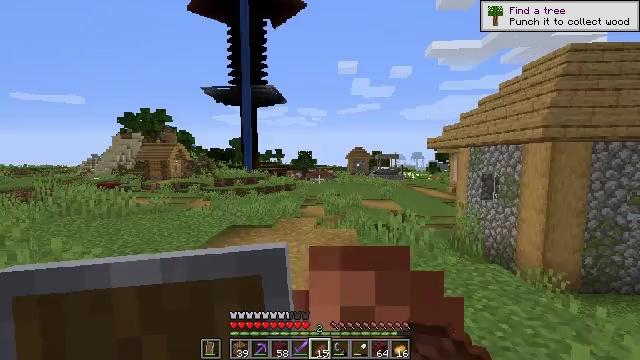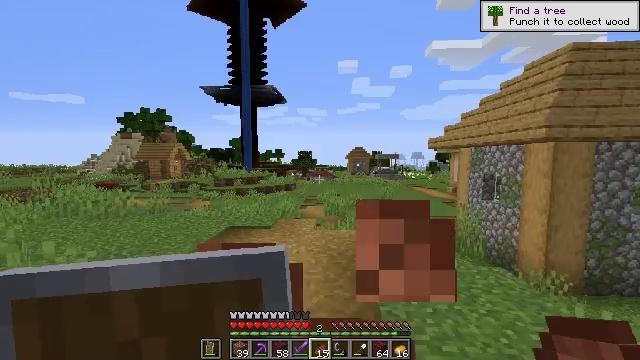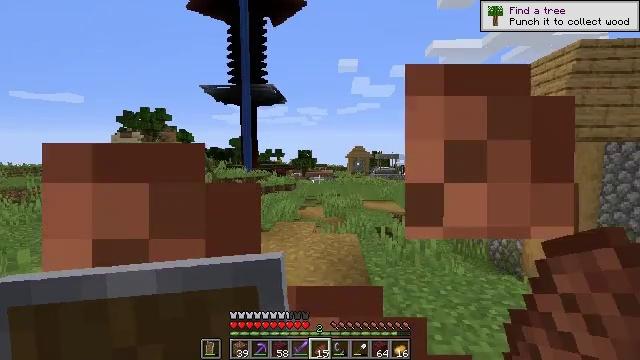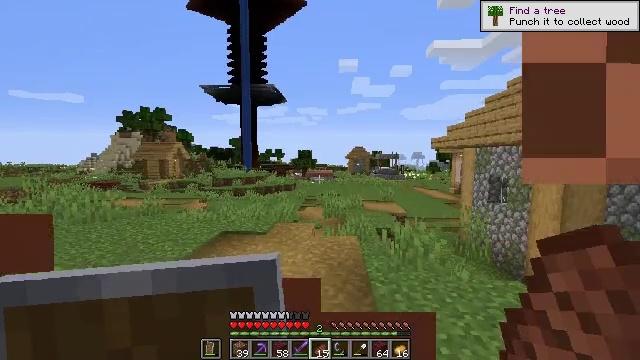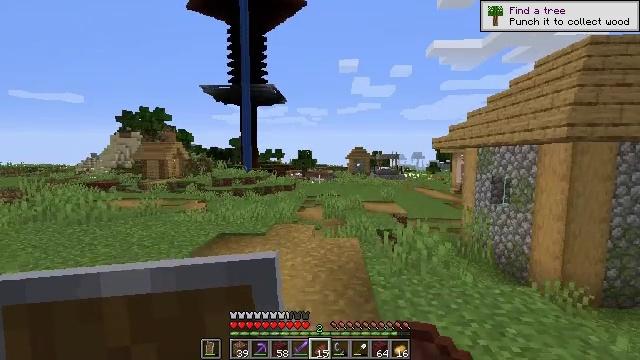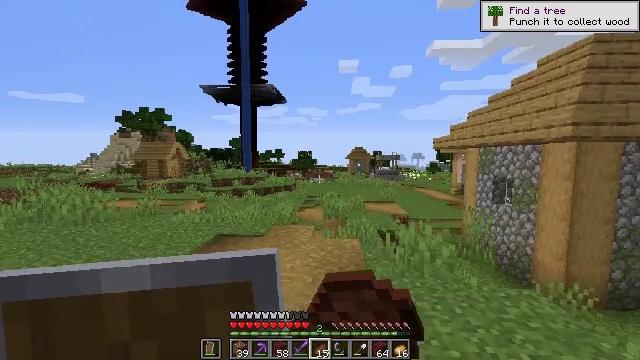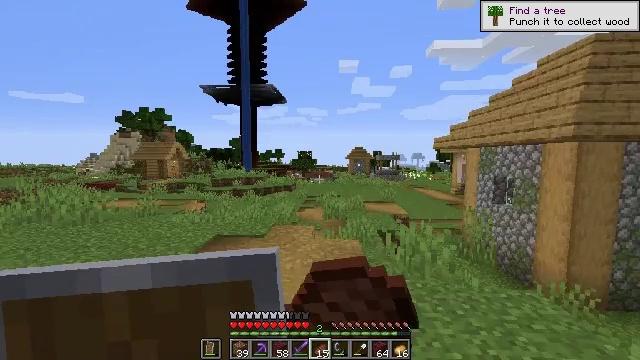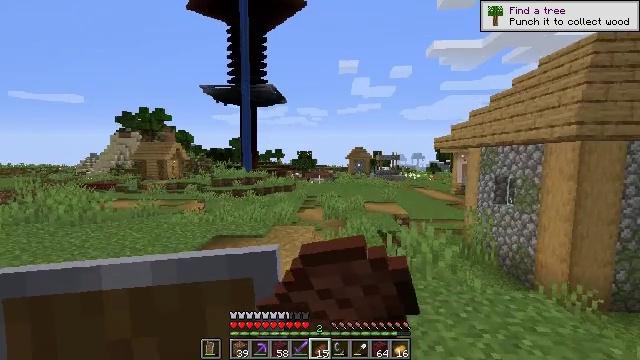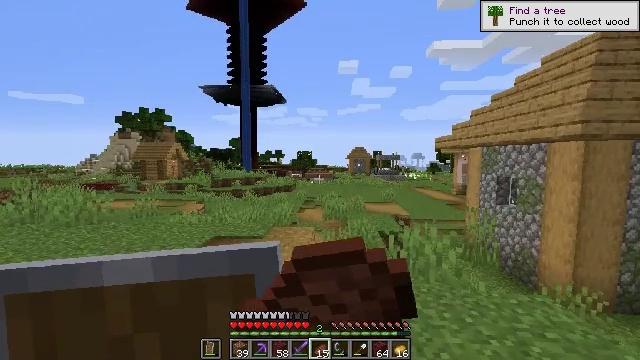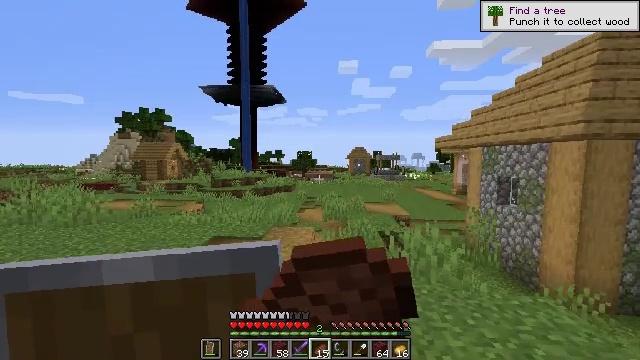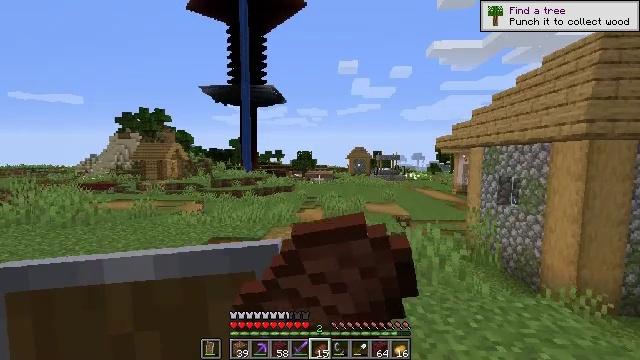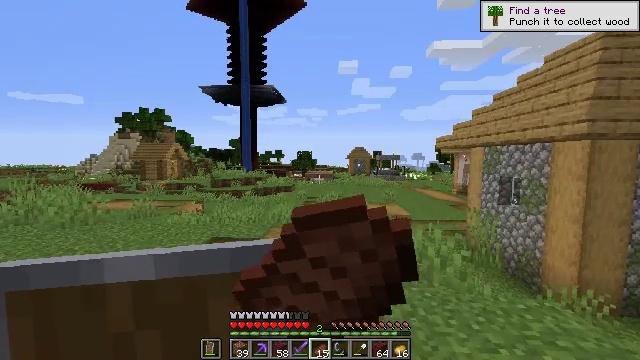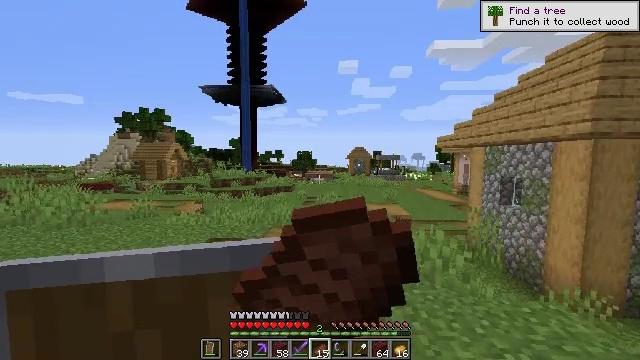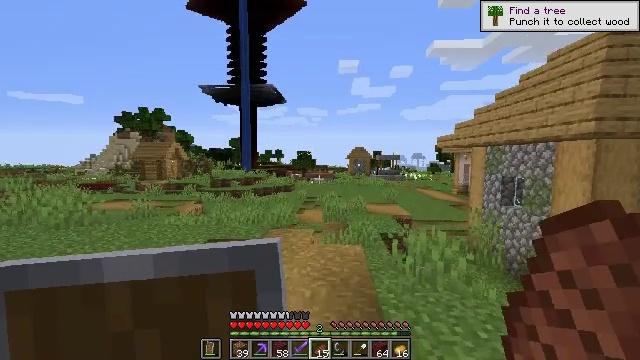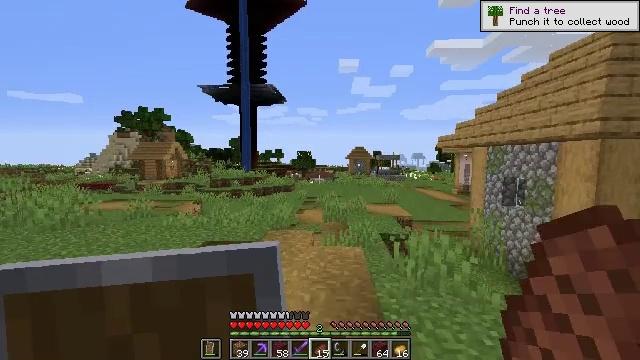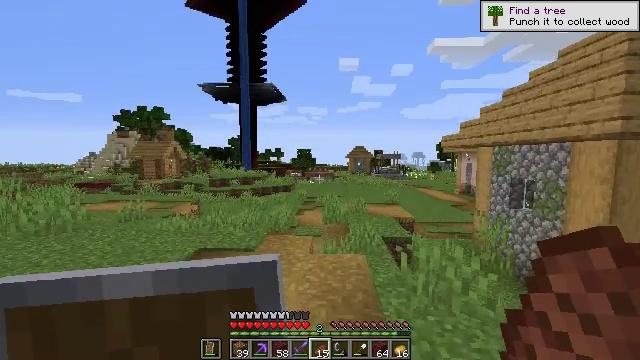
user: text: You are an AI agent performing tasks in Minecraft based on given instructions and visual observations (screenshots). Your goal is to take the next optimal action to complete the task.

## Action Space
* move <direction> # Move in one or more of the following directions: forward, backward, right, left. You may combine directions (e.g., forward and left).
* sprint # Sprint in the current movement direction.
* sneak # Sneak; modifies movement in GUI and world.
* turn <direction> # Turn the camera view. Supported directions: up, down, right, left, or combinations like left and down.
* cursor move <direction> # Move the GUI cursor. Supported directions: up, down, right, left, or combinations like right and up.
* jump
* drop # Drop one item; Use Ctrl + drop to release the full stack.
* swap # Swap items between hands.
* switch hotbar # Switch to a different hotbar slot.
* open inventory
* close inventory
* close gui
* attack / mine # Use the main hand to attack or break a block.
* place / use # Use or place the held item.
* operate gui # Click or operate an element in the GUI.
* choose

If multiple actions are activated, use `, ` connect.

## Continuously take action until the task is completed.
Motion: motion action
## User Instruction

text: Obtain gold nugget by crafting gold ingot.
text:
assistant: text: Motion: move forward, use / place
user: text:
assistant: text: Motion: move forward, use / place
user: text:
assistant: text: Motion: move forward, use / place
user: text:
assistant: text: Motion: move forward, use / place
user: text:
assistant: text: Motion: move forward, use / place
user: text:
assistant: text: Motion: move forward, use / place
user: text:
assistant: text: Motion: move forward, use / place
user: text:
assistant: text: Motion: move forward, use / place
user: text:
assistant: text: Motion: move forward, use / place
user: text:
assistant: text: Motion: move forward, use / place
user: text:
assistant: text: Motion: move forward, use / place
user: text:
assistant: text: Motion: move forward, use / place
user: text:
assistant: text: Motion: move forward
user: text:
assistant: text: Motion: move forward
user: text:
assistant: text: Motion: move forward
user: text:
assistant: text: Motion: move forward, turn right
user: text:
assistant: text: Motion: move forward, turn right
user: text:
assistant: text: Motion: move forward, turn right
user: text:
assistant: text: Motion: move forward
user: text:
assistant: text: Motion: move forward
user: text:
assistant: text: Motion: no_op
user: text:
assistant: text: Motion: open inventory
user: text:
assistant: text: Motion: open inventory
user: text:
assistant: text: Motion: no_op
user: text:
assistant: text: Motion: no_op
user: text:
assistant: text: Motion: turn right and up
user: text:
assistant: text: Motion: turn right and up
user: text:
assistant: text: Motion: turn right and up
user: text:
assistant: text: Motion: turn right
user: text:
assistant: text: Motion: turn up